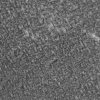
Atmospheric dust classification: not_dusty